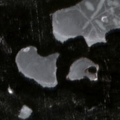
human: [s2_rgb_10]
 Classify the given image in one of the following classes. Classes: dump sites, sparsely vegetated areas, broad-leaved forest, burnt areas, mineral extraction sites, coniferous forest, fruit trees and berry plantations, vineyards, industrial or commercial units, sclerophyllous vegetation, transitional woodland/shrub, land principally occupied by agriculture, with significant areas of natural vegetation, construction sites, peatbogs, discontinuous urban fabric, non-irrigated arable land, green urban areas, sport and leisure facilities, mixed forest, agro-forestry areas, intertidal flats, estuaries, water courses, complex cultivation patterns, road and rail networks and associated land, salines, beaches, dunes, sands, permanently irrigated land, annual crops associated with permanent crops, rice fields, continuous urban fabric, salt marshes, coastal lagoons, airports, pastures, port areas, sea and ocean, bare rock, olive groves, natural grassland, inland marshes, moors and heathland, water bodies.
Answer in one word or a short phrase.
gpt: coniferous forest, mixed forest, water bodies